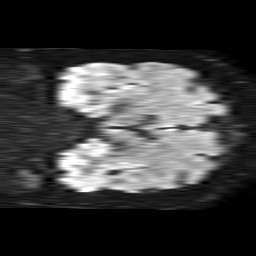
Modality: TRACE
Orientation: coronal
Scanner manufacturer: philips
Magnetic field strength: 1.5 T
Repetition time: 4.6 s
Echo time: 0.08941 s